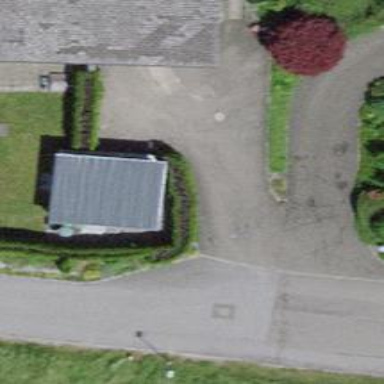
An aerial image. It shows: Hedge acting as barrier.